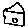
Label: house